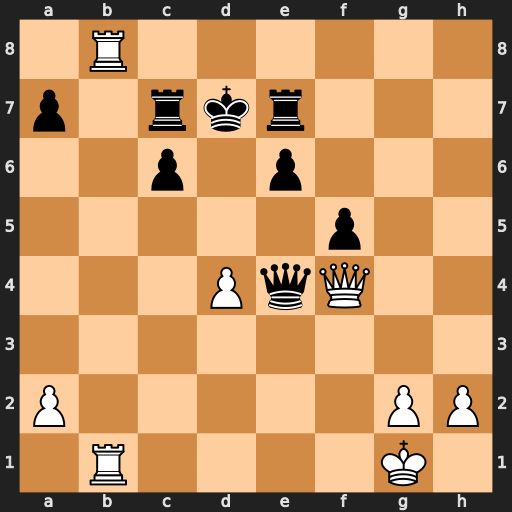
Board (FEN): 1R6/p1rkr3/2p1p3/5p2/3PqQ2/8/P5PP/1R4K1
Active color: w
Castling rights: -
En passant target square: -
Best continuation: Qxc7+ Kxc7 R1b7+ Kd6 Rd8+ Rd7 Rbxd7#